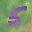
Label: 5